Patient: sex F, age 54
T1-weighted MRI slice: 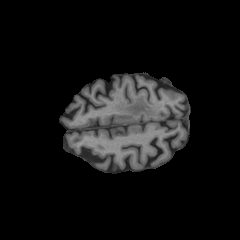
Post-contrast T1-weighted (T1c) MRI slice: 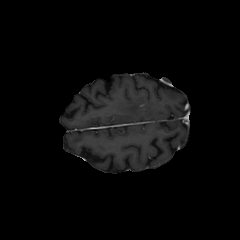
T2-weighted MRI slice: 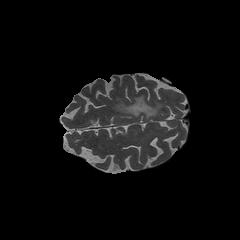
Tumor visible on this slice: yes
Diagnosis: Glioblastoma, IDH-wildtype
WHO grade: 4